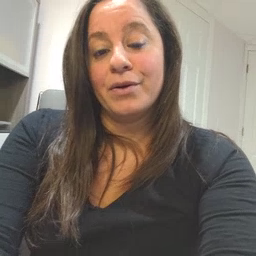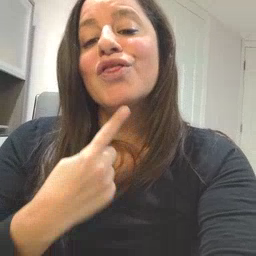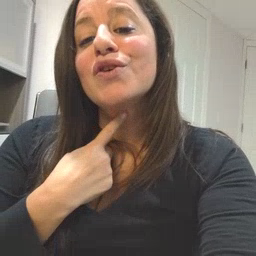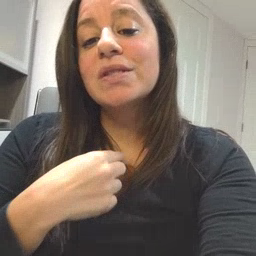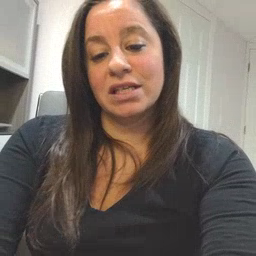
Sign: thirsty